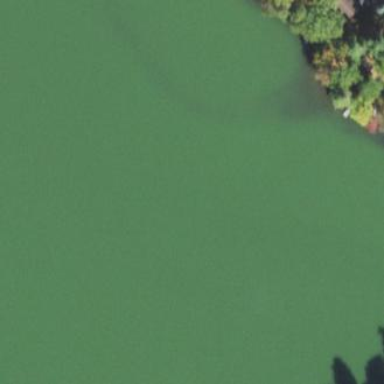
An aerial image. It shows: Pond or reservoir of natural water.